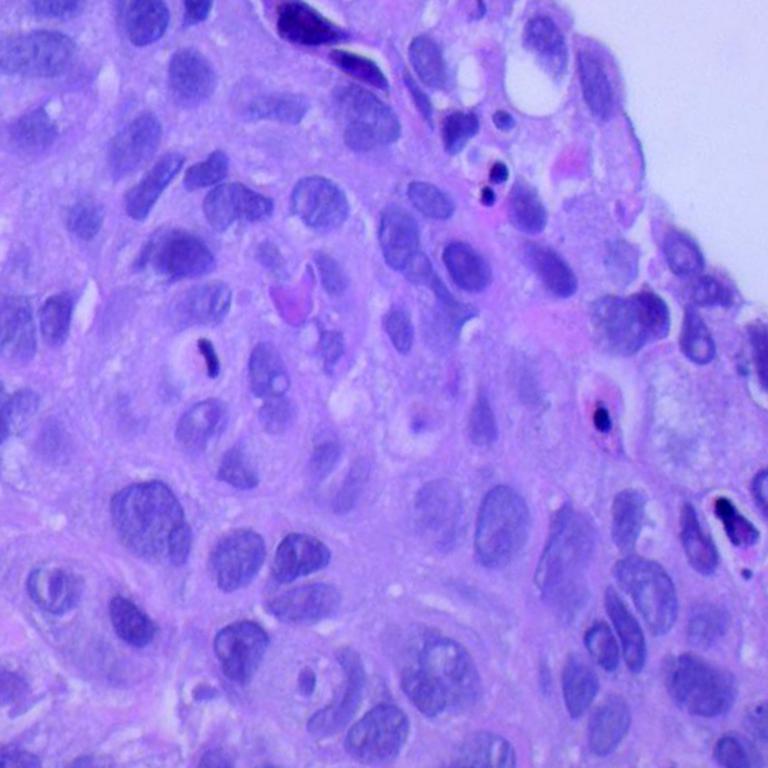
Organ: lung
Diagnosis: squamous carcinomas